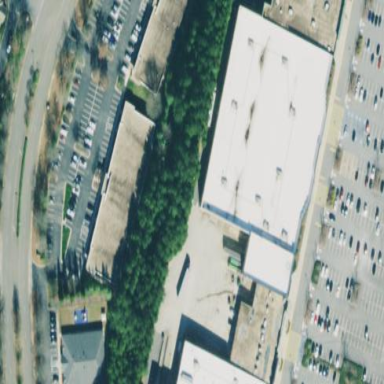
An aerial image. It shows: Department store building.